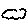
Label: cloud